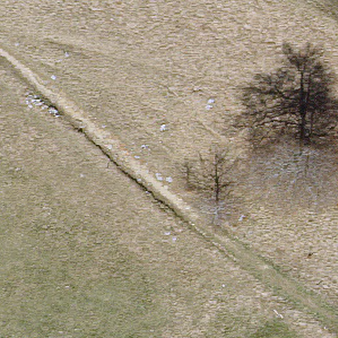
Label: other